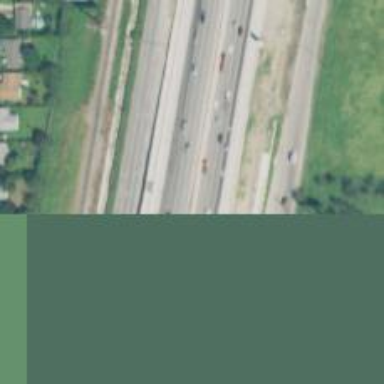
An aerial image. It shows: Motorway junction.